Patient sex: M
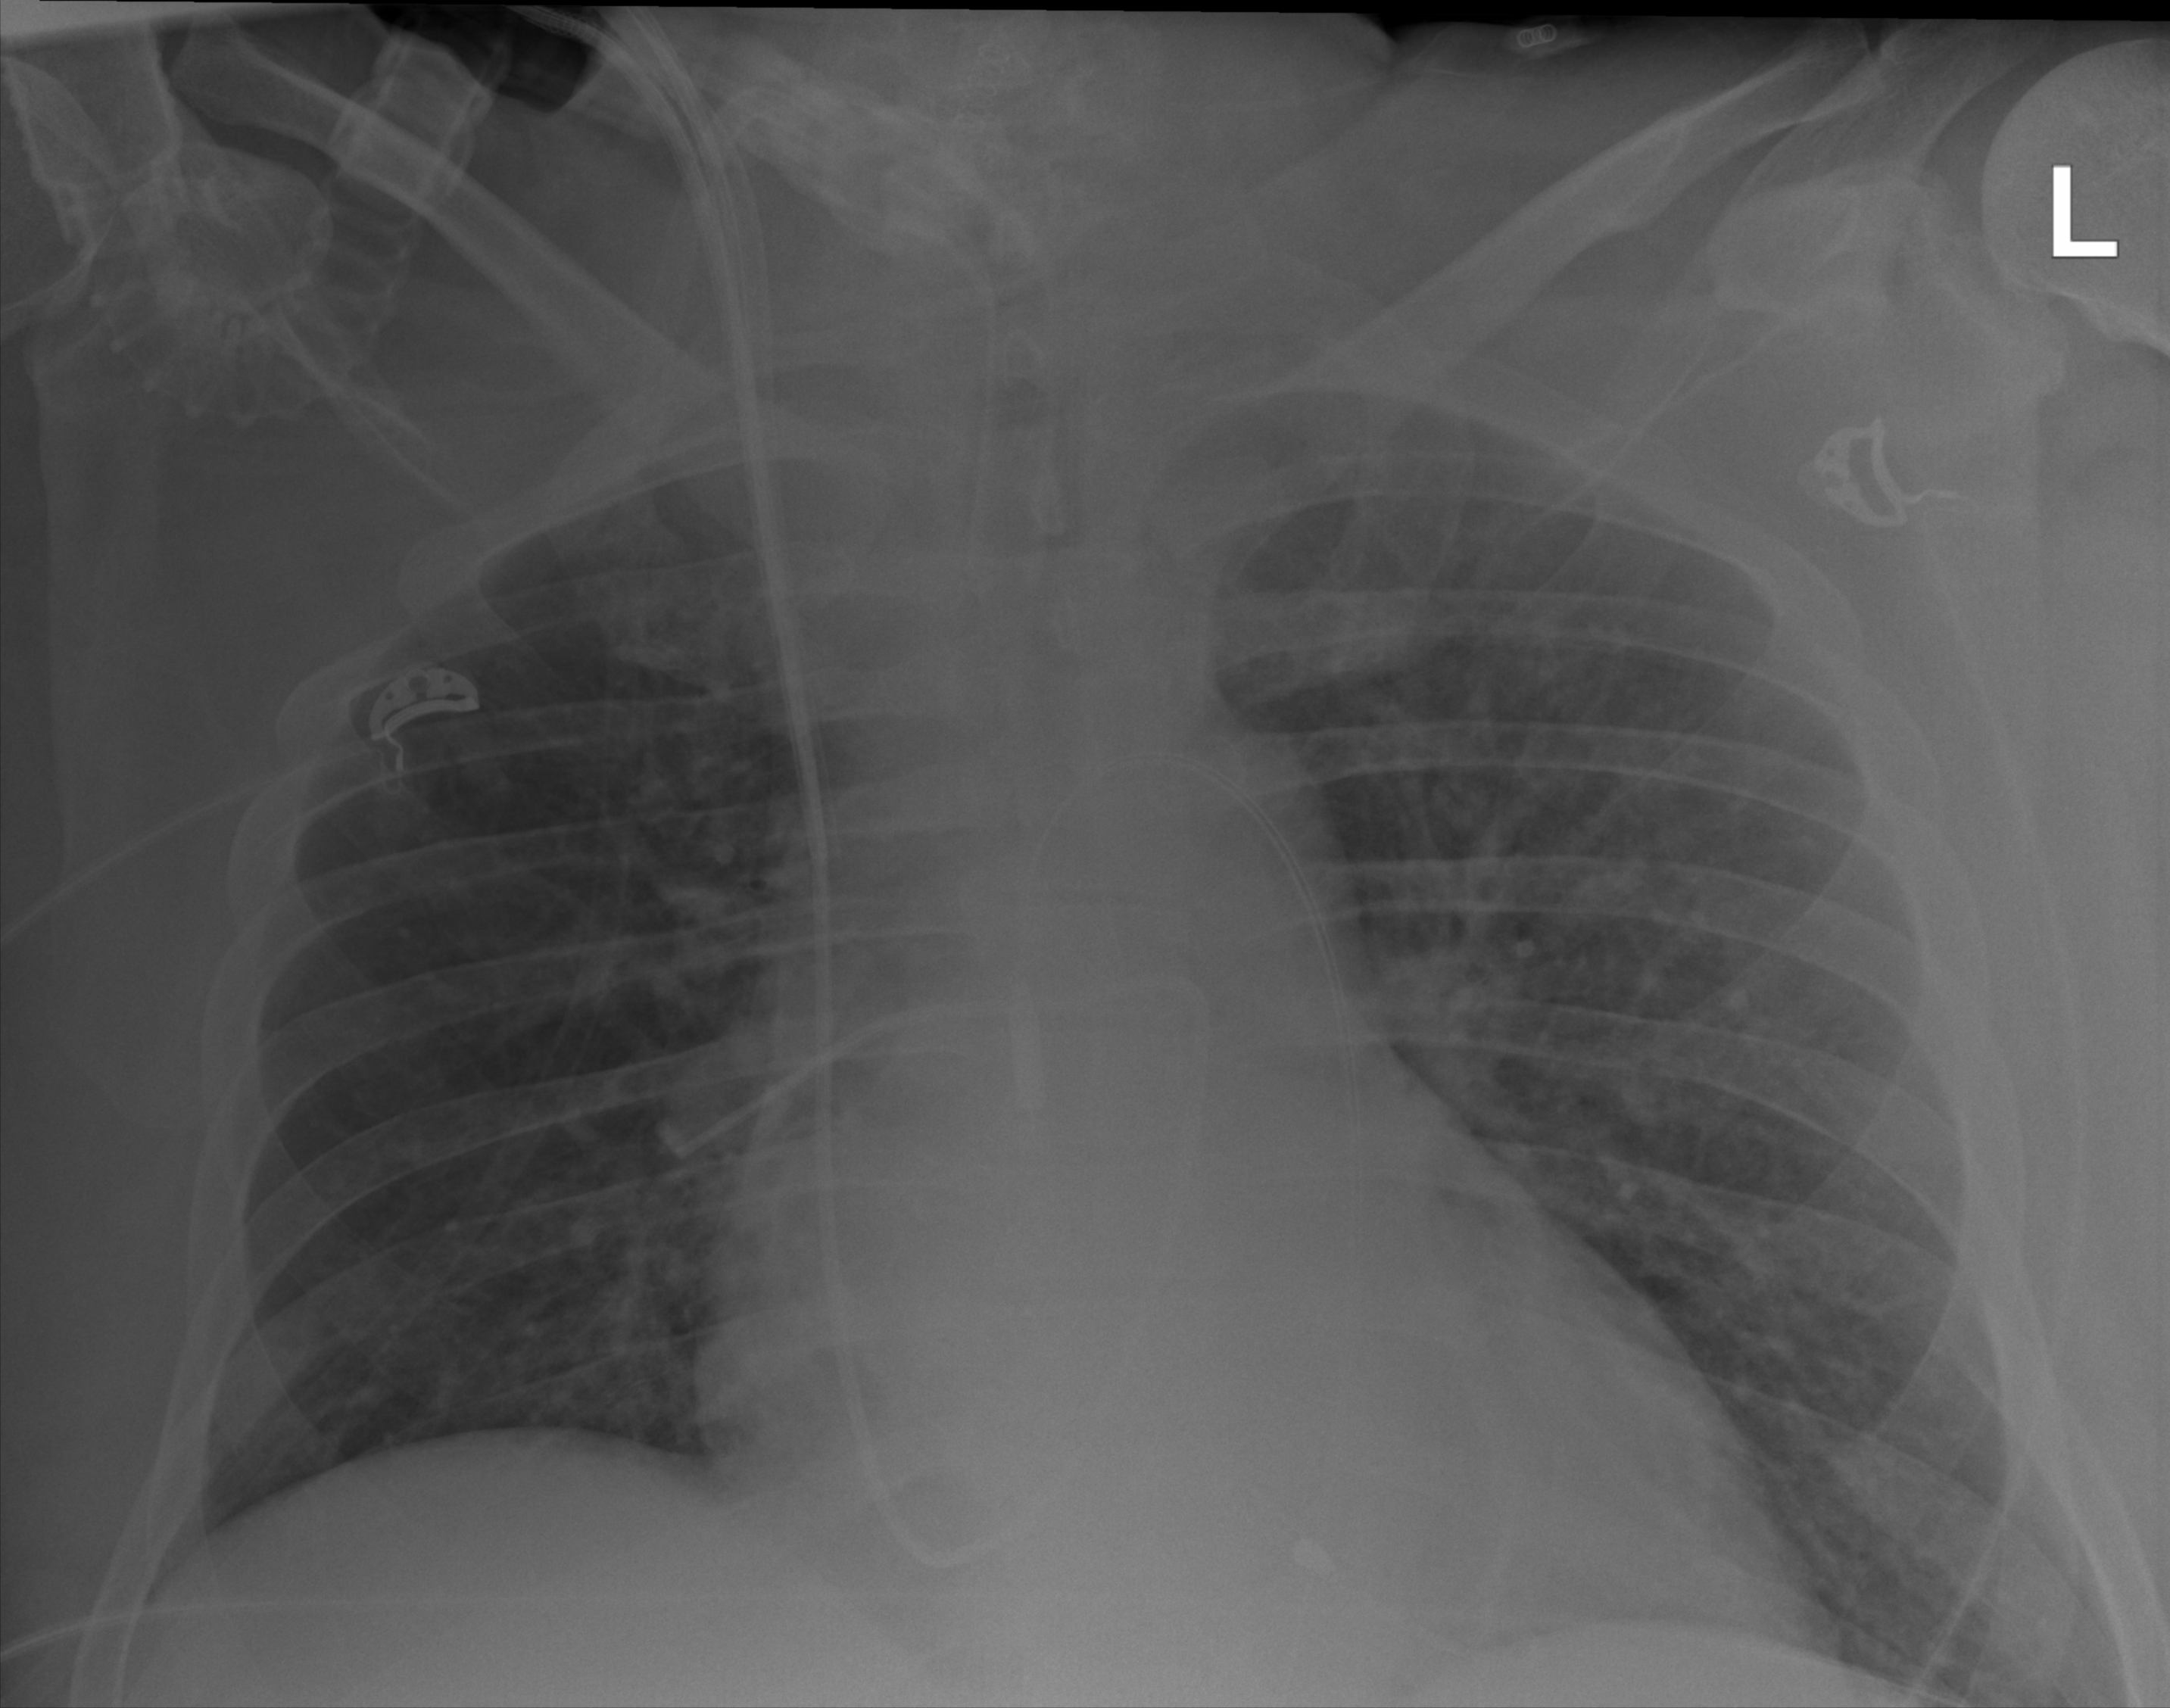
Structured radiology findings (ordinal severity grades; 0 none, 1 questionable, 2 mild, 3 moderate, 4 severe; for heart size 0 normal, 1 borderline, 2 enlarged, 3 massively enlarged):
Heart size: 2
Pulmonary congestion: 2
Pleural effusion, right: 0
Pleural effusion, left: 0
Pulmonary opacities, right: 0
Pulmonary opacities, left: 0
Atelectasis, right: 2
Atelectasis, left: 2